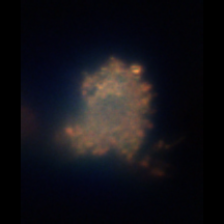
Taxon: Unknown_detritus
Group: Unknown